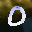
Label: 0